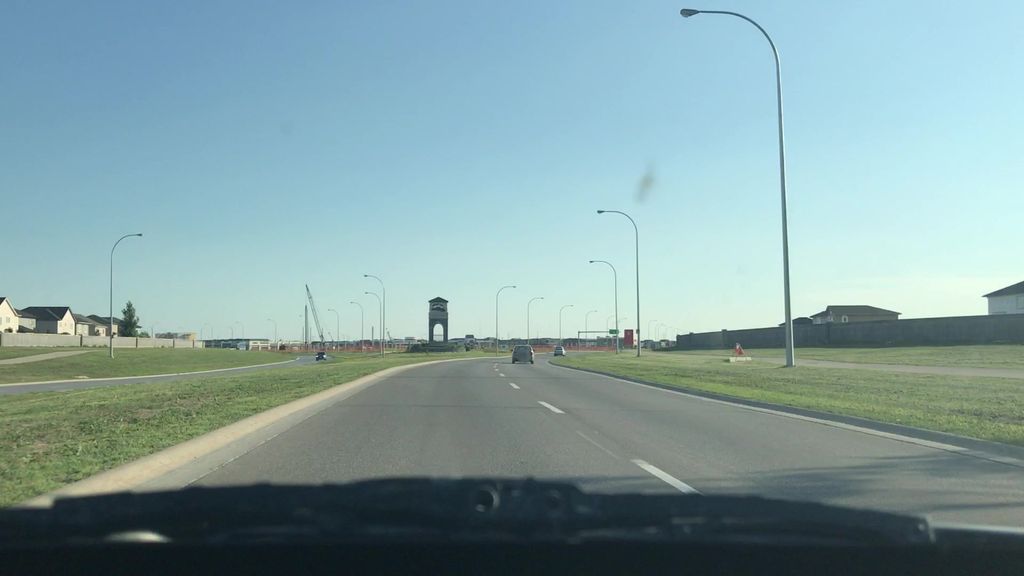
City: winnipeg